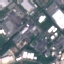
Land use / land cover: Industrial